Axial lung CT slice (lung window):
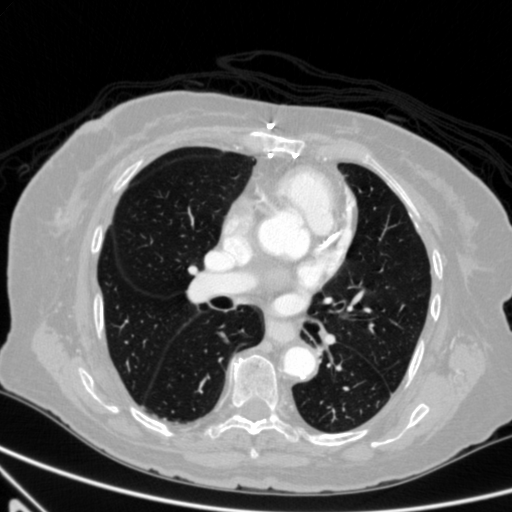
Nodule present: no